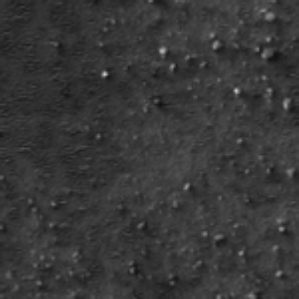
Label: frost